Question: I am trying to create a scroll view around a ColumnLayout, unfortunately my current code doesn't work. I know about ListView, but in my case I need to create scrollable Layout, because it will contain heterogeneous elements.
'''
ApplicationWindow {
id: mainwindow
title: qsTr("Hello World")
width: 300
height: 300
visible: true
ScrollView {
anchors.fill: parent
ColumnLayout {
width: mainwindow.width
Image {
anchors.bottomMargin: 10
source: "img/button.jpg"
width: parent.width
height: 400
}
Image {
source: "img/button.jpg"
width: parent.width
height: 500
}
}
}
}
'''
This renders to this (which is clearly not what I want):

There are two problems:
1. Images are not stretched across the entire window width, parent.width is ignored. I want images to have exact same width as ScrollView (no horizontal scroll)
2. Image height property is ignored
What am I doing wrong?
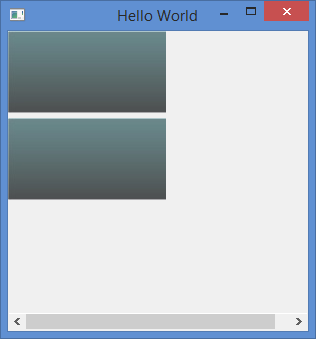
Answer: I would go with a plain column and access the desired width property directly by id. As I understand these container elements are measuring their size depending on their content, that might be the reason why setting the ColumnLayouts width has no effect.
This works for me:
'''
ScrollView
{
anchors.fill: parent
Column {
Repeater {
model: 4;
delegate: Item {
width: root.width;
height: image.sourceSize.height;
Image {
id: image;
anchors.centerIn: parent;
width: parent.width;
fillMode: Image.Stretch;
source: "img" + (index+1) + ".png"
}
}
}
}
}
'''
In my case root is just the parent's id. Hope this helps!